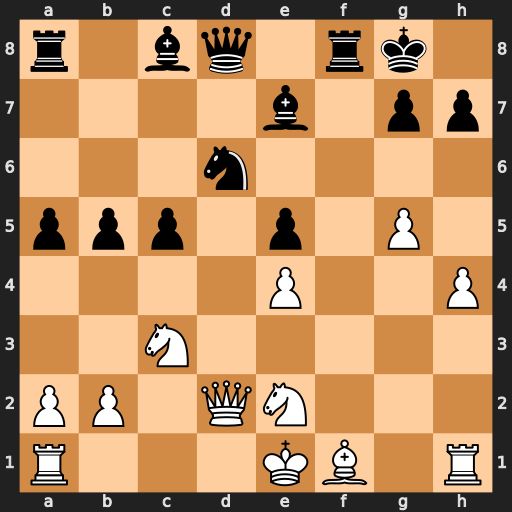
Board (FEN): r1bq1rk1/4b1pp/3n4/ppp1p1P1/4P2P/2N5/PP1QN3/R3KB1R
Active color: w
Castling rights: KQ
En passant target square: -
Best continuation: Qd5+ Kh8 Qxa8